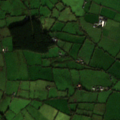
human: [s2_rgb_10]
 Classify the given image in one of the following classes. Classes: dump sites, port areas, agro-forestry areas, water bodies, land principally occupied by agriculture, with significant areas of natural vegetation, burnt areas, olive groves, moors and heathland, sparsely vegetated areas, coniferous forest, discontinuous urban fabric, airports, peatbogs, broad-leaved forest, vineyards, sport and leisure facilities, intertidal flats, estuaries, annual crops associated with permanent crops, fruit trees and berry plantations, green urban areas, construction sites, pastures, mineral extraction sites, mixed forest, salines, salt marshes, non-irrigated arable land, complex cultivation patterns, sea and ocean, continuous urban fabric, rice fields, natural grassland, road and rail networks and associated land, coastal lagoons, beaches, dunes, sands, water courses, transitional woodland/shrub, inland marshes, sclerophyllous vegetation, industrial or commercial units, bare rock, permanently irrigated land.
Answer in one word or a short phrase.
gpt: pastures